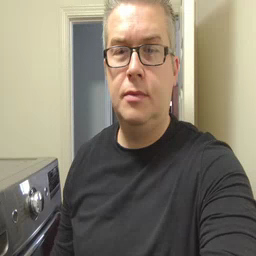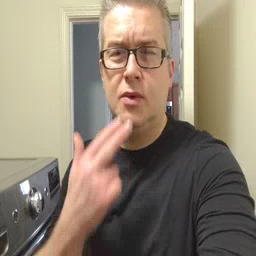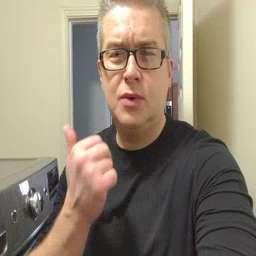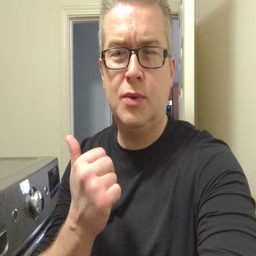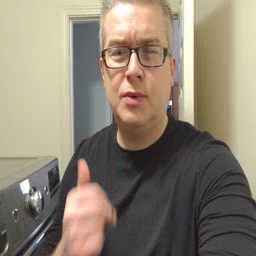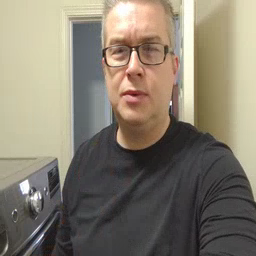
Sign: cute